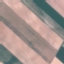
Land use / land cover class: AnnualCrop